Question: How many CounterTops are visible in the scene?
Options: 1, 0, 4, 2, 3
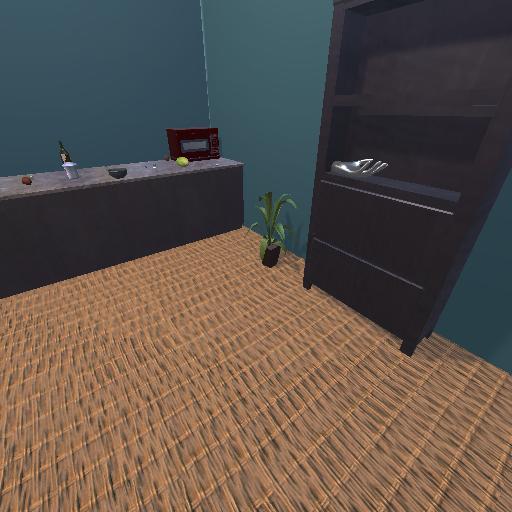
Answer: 1